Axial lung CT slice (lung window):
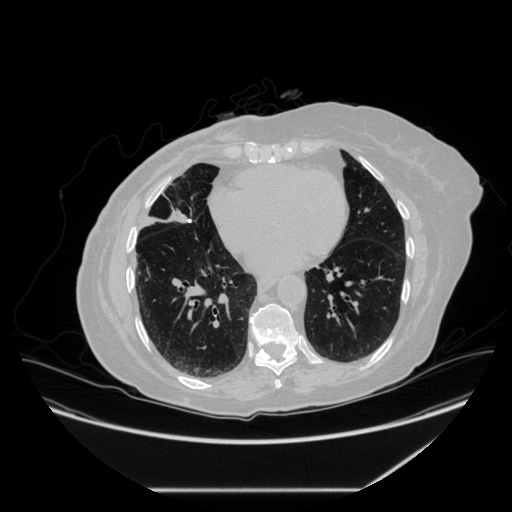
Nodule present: no